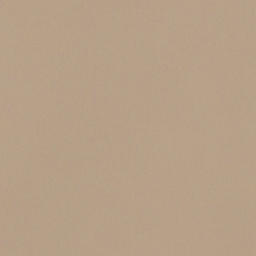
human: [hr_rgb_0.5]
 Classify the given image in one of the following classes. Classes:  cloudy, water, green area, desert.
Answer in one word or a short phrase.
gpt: cloudy